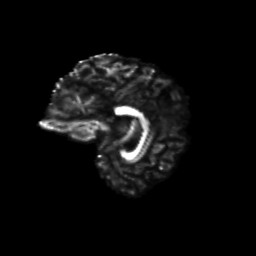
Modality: FA
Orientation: sagittal
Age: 44
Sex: male
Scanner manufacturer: siemens
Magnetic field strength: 3 T
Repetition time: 8.6 s
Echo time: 0.095 s